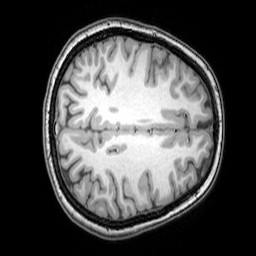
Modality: T1w
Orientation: axial
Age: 24
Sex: female
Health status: healthy
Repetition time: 0.081 s
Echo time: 0.037 s